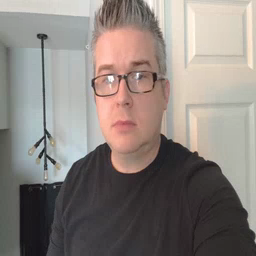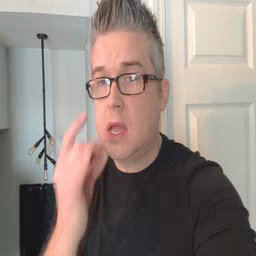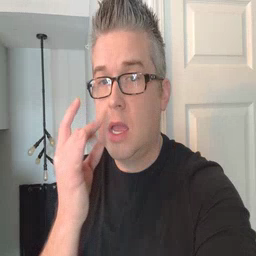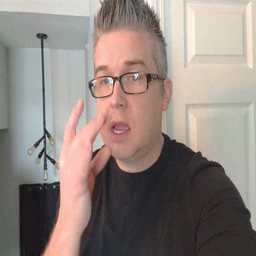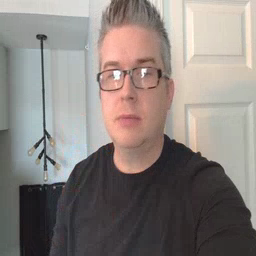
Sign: snack